Question: I've got some circles with text on them on a force layout. Tooltips are generated using <URL>
The problem is that even though I grouped both text and circle under one group, events like mouseover and click are still treating the two as separate objects.
When I hover over the text in the circle, a tooltip is shown. When I move my cursor out of the text (but still within the circle), the same tooltip is re-generated and shown, but in a slightly different position.
Is there any way I can make the two objects behave as one? I'm aiming for a seamless transition so the user is unaware that the two are separate objects.
Mouse over circle Mouse over text

'''
var tip = d3.tip()
.attr("class", "d3-tip")
.html(function(d) {return d["ModuleTitle"];});
var vis = d3.select("body")
.append("svg")
.call(tip);
var elem = svgContainer.selectAll("g")
.data(nodesData);
var elemEnter = elem.enter()
.append("g")
.on('mouseover', tip.show)
.on('mousedown', tip.hide)
.on('mouseout', tip.hide);
var circle = elemEnter.append("circle")
.attr("r", function(d) {return d.radius;})
.style("fill", function(d, i) { return color(i % 20);})
.call(force.drag);
var text = elemEnter.append("text")
.attr("text-anchor", "middle")
.attr("font-family", "sans-serif")
.attr("font-size", function(d) {return d.fontsize;})
.attr("fill", "black")
.text(function(d) {return d["ModuleCode"];});
'''
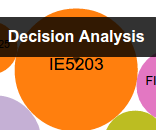
Answer: If you don't want your text to trigger events you should set its pointer-events style to none. You can do this in css:
'''
text {
pointer-events: none;
}
'''
Or with D3 when you're creating the elements:
'''
var text = elemEnter.append("text")
.attr("text-anchor", "middle")
.attr("font-family", "sans-serif")
.attr("font-size", function(d) {return d.fontsize;})
.attr("fill", "black")
.style("pointer-events", "none")
.text(function(d) {return d["ModuleCode"];});
'''